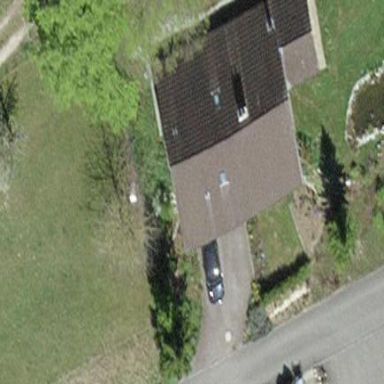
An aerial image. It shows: Simple and straightforward house.